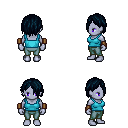
a pixel art fantasy rpg character, female body template, dark elf, purple skin, teal pirate shirt, teal pants, raven bangs hairstyle, leather bracers, four views (front, back, left, right), 2x2 character sprite sheet, small pixel art, hard edges, no anti-aliasing